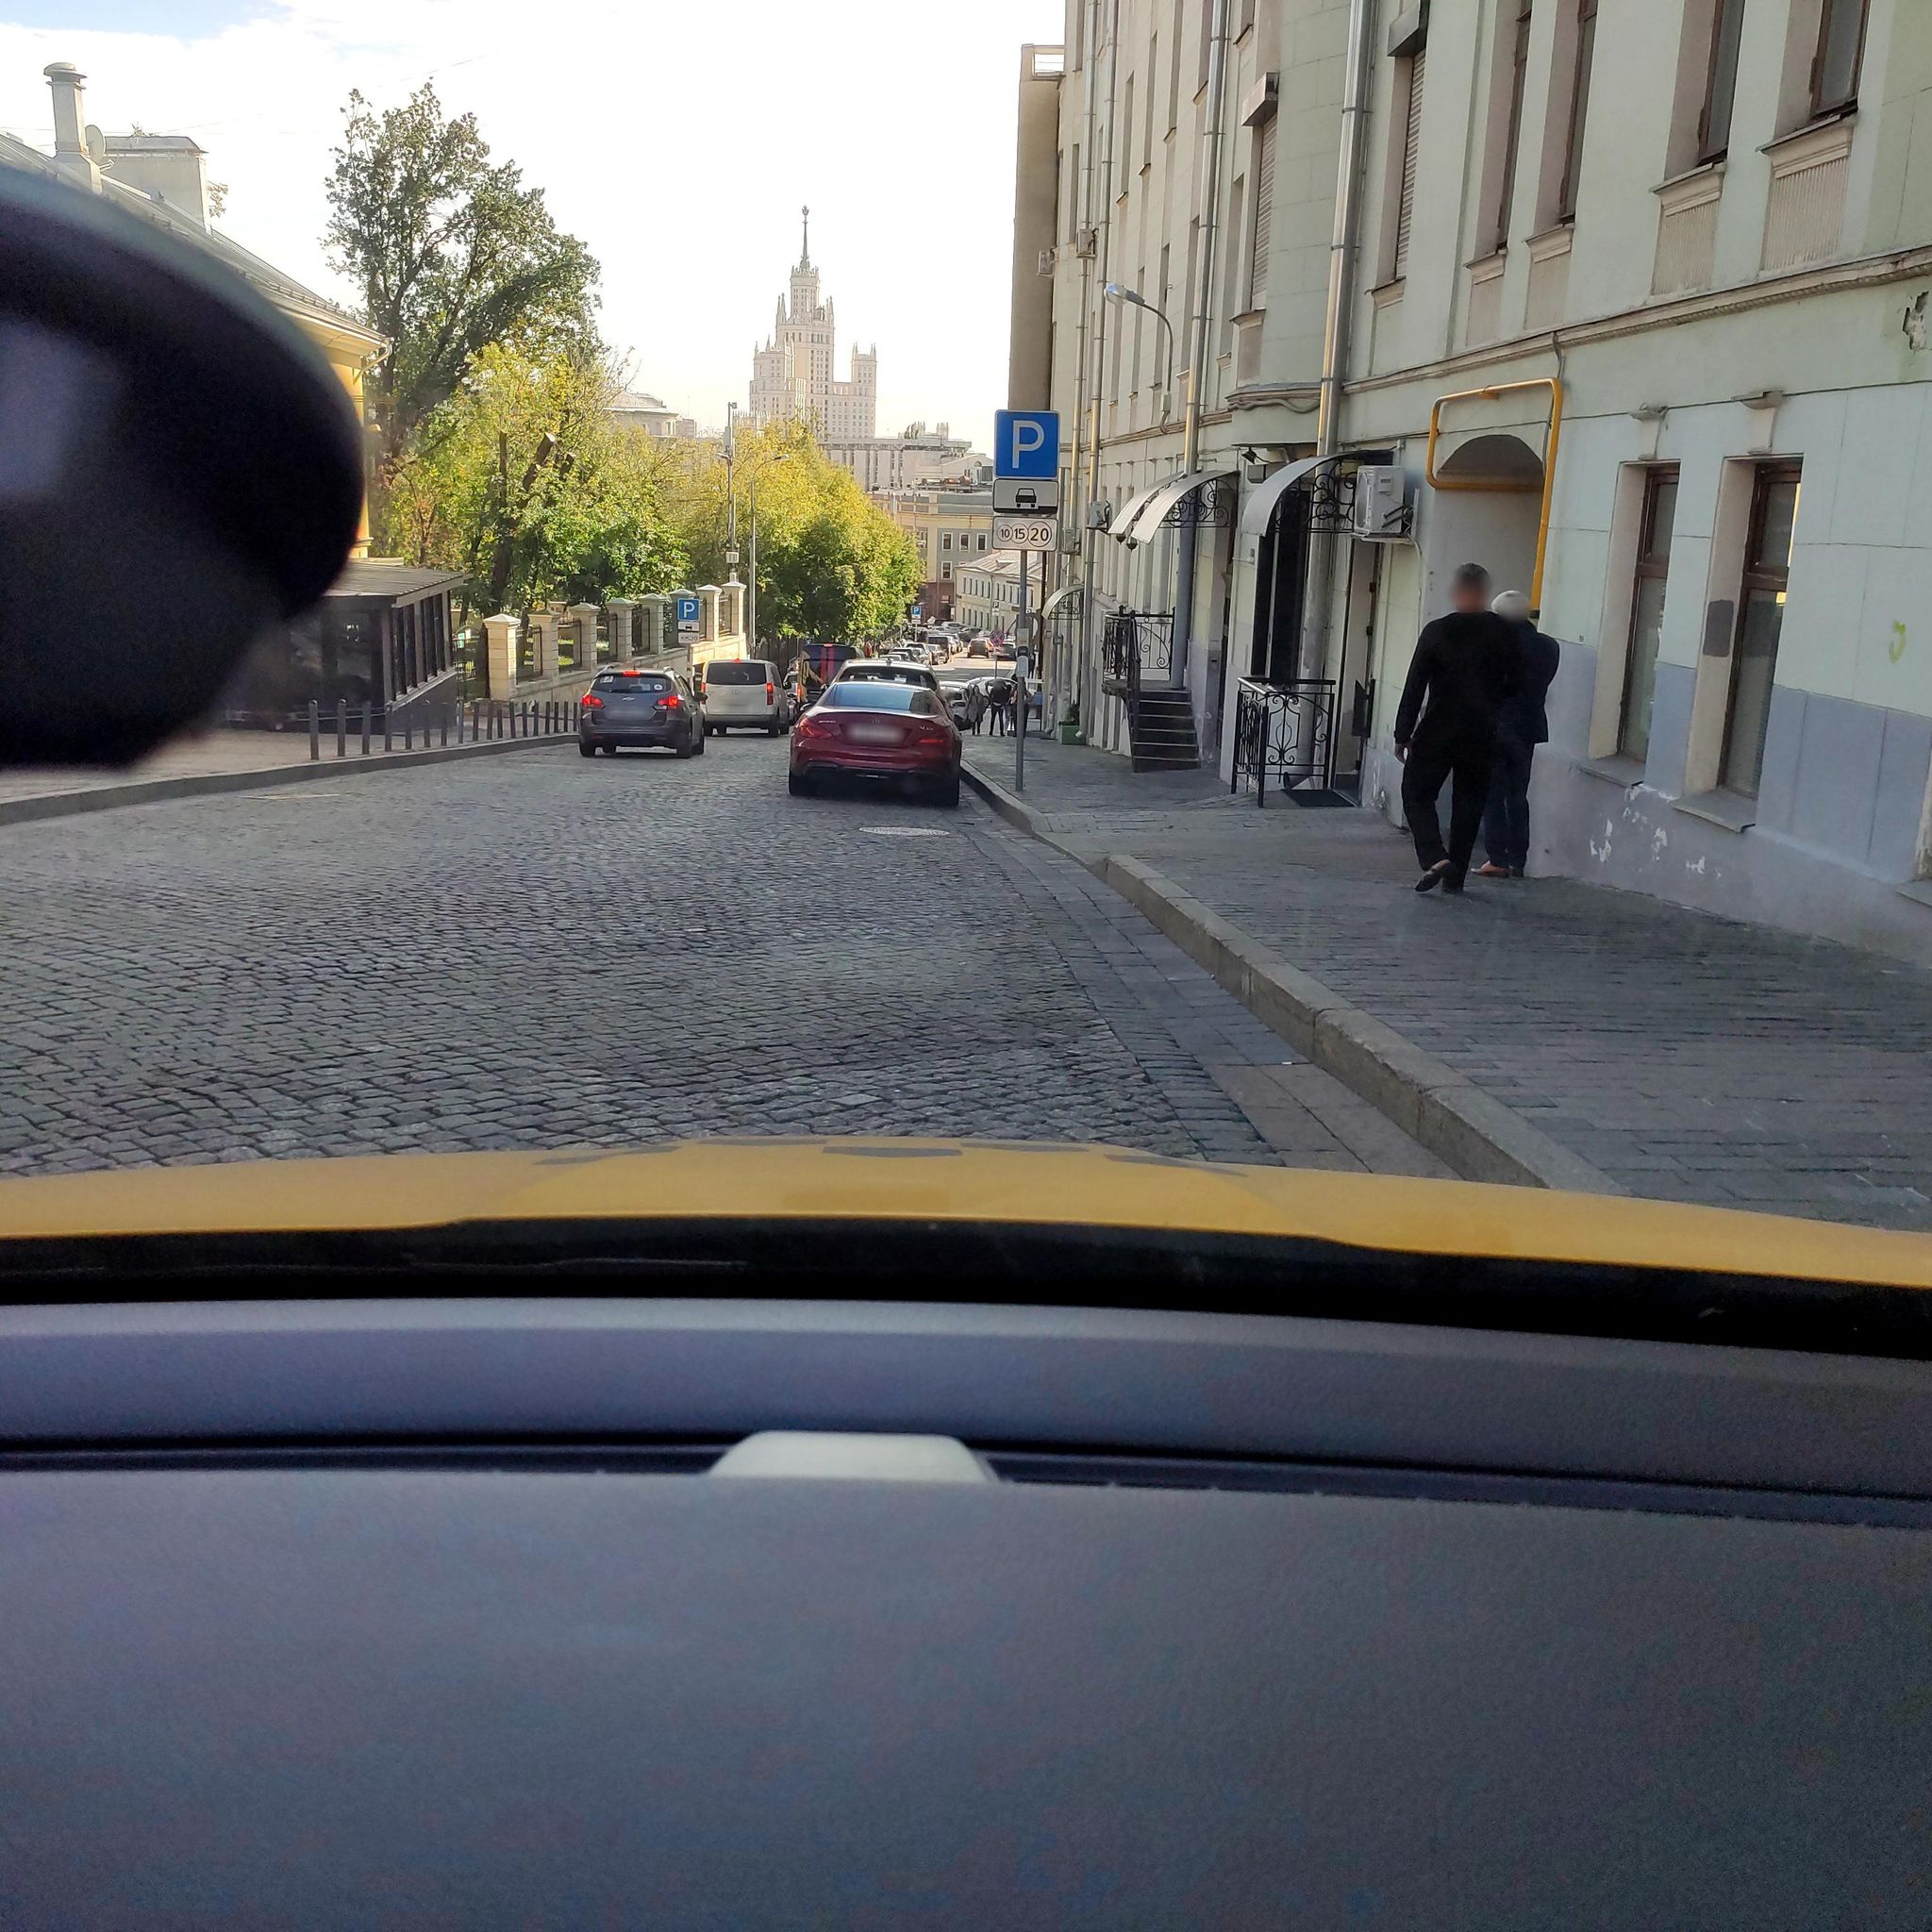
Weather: clear
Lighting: day
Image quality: good
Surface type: driving surface
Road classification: footway
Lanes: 1
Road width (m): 7.8
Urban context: urban centre
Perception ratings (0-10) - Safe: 4.33, Lively: 6.49, Beautiful: 4.47, Boring: 1.28, Depressing: 3.99, Wealthy: 6.22